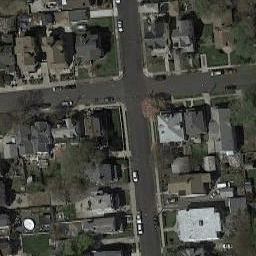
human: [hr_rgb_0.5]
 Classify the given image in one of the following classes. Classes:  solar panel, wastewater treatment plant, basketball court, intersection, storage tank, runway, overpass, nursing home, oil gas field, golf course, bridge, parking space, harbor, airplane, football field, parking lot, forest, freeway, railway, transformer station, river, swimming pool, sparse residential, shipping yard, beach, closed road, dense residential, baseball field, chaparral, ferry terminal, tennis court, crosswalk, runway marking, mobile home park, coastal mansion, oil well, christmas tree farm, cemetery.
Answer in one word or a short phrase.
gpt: intersection